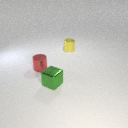
small yellow metal cylinder behind small green metal cube